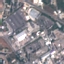
Land use / land cover: Industrial